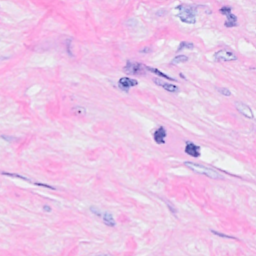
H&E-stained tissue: Breast